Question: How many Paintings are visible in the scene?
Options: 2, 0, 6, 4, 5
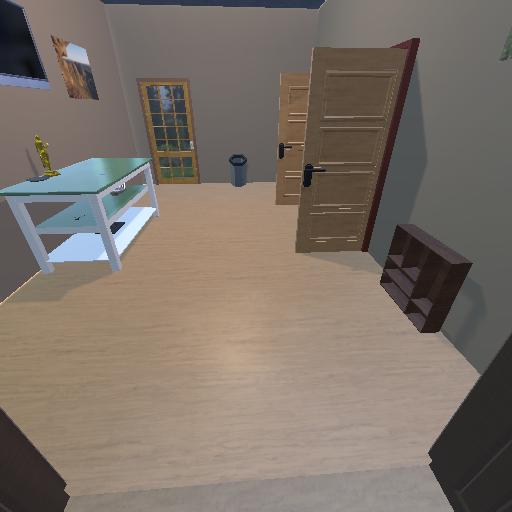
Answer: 2